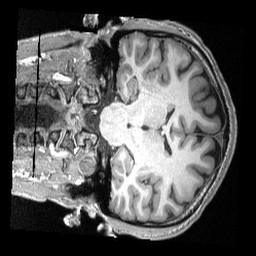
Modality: T1w
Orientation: coronal
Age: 19
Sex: male
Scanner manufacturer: siemens
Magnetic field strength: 3 T
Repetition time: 2.3 s
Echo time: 0.00308 s